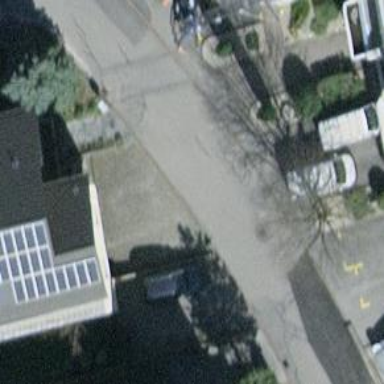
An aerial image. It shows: Asphalt road in residential area.